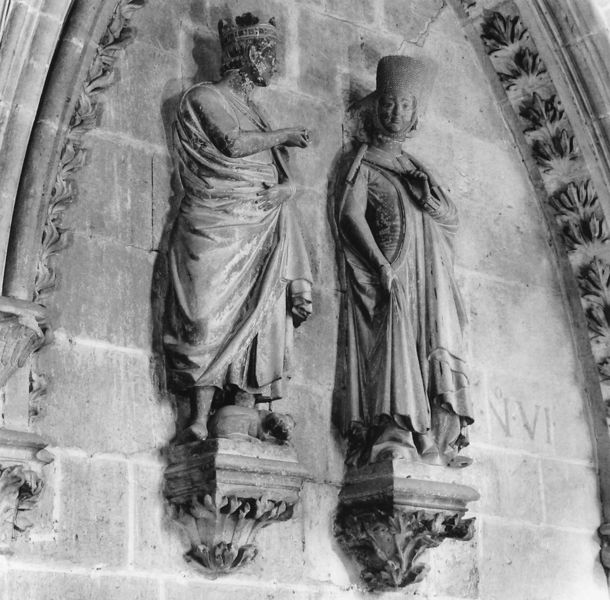
Titel: Kreuzgang, Nordflügel, Königspaar: Ferdinand III. und Beatrix von Hohenstaufen
Standort: Burgos, Kathedrale, Kreuzgang (EU - E)
Schlagwörter: blätter, mann, frau, geste, kleid, kleider, wand, falten, sockel, stein, gewänder, paar, krone, krug, bogen, mauer, figuren, könig, ornamente, podest, zeigen, fugen, schwarzweiß, skulpturen, sandstein, spitzbogen, zugewandt, königin, steinfigur, gespröch